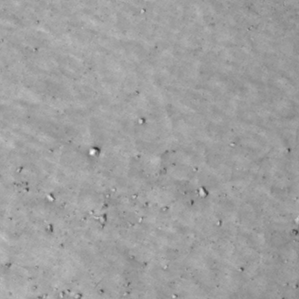
Label: non_frost